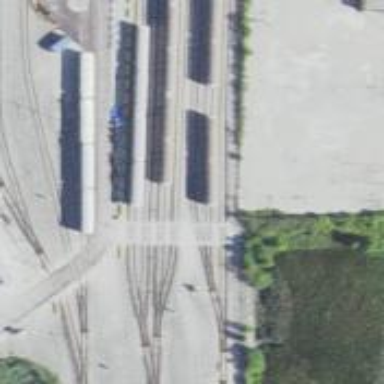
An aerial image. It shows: Electrified rail passing through service yard.